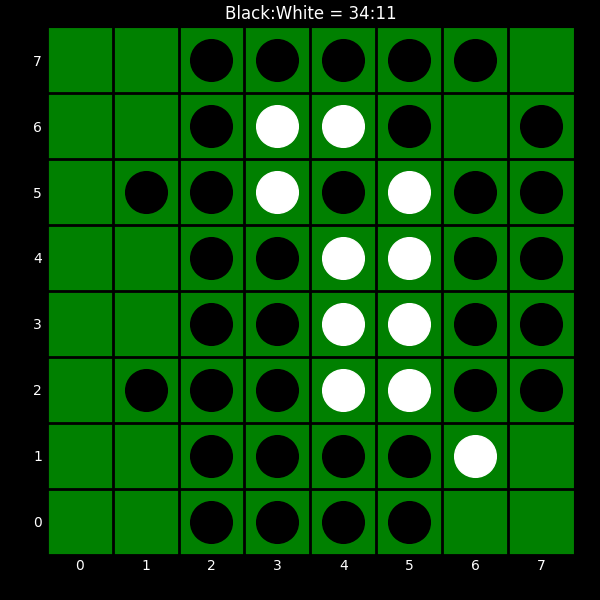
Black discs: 34
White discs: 11